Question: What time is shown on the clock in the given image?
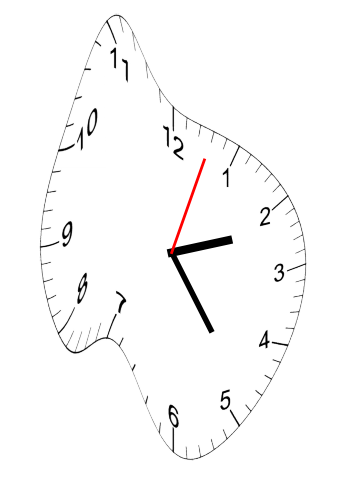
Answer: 02:24:03